Interaction volume radius: 10 \u00c5
Interaction volume height: 20 \u00c5
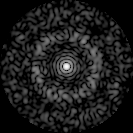
Disorder parameter: 0.8136